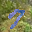
Label: 7